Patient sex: F
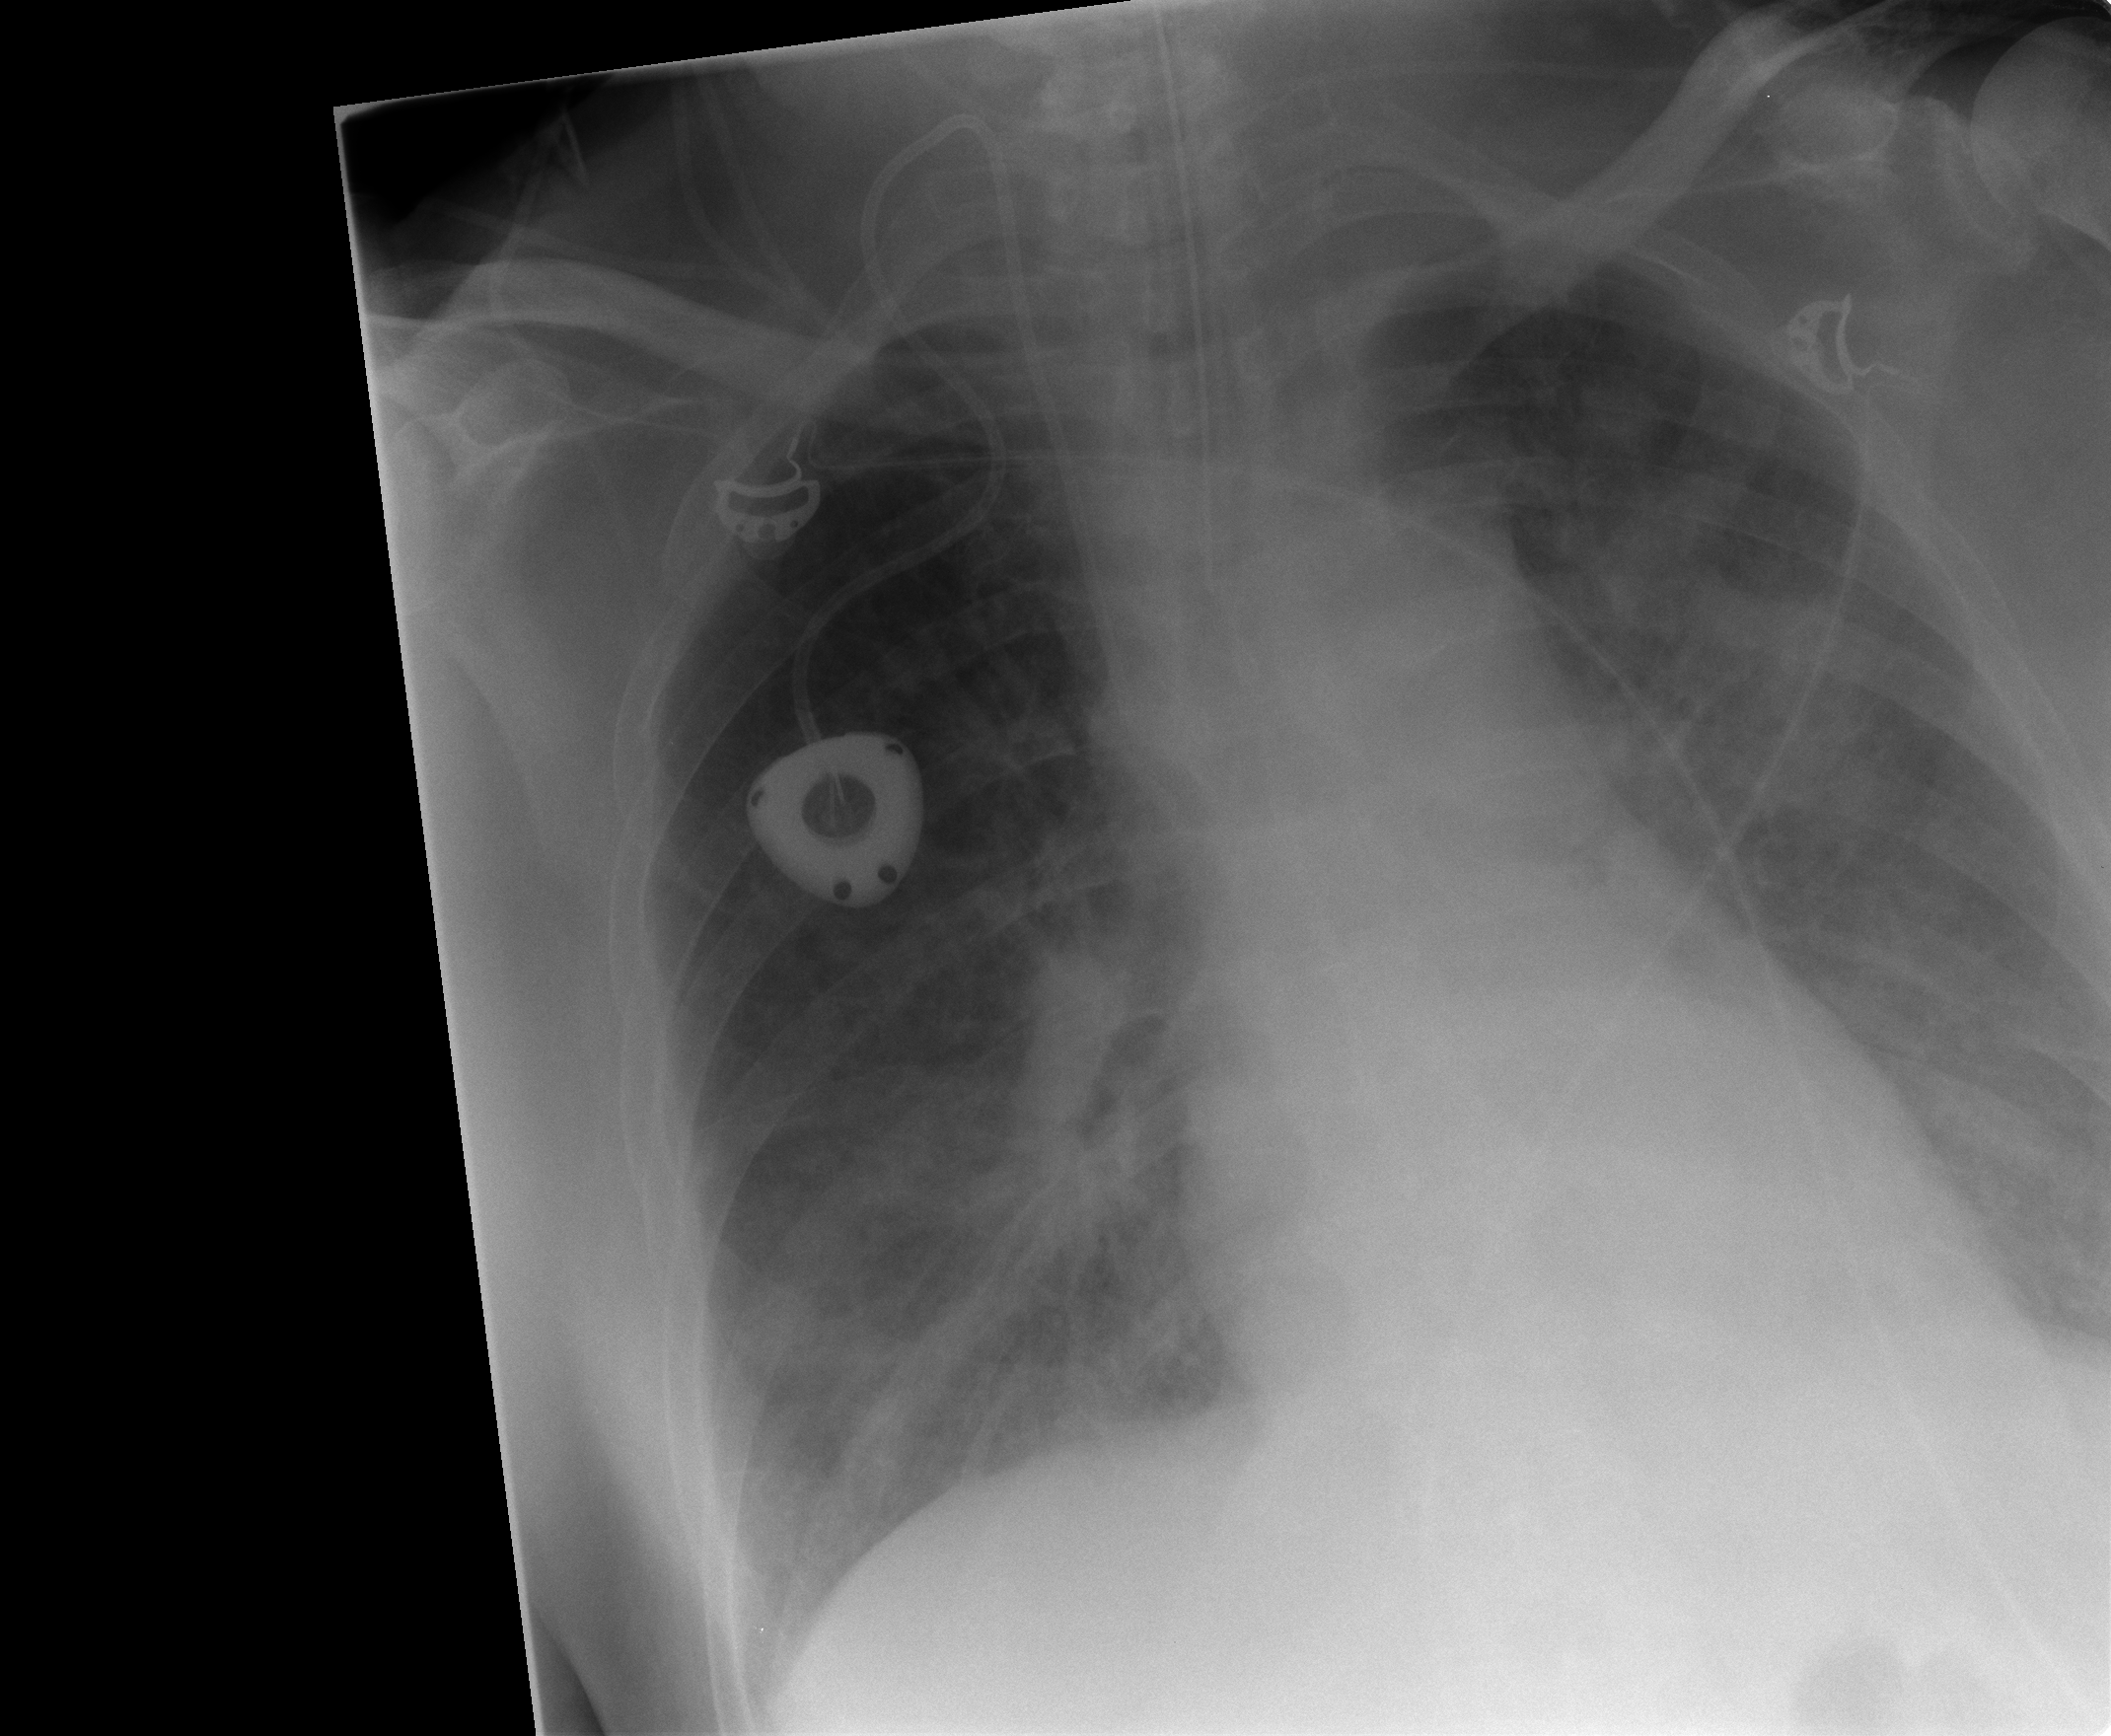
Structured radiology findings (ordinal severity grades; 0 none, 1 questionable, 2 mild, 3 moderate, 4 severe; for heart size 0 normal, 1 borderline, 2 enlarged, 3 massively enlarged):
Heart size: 0
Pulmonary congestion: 0
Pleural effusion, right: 0
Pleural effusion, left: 0
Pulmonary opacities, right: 1
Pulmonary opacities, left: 3
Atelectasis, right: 0
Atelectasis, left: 0